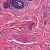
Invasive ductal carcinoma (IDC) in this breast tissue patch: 0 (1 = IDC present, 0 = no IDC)